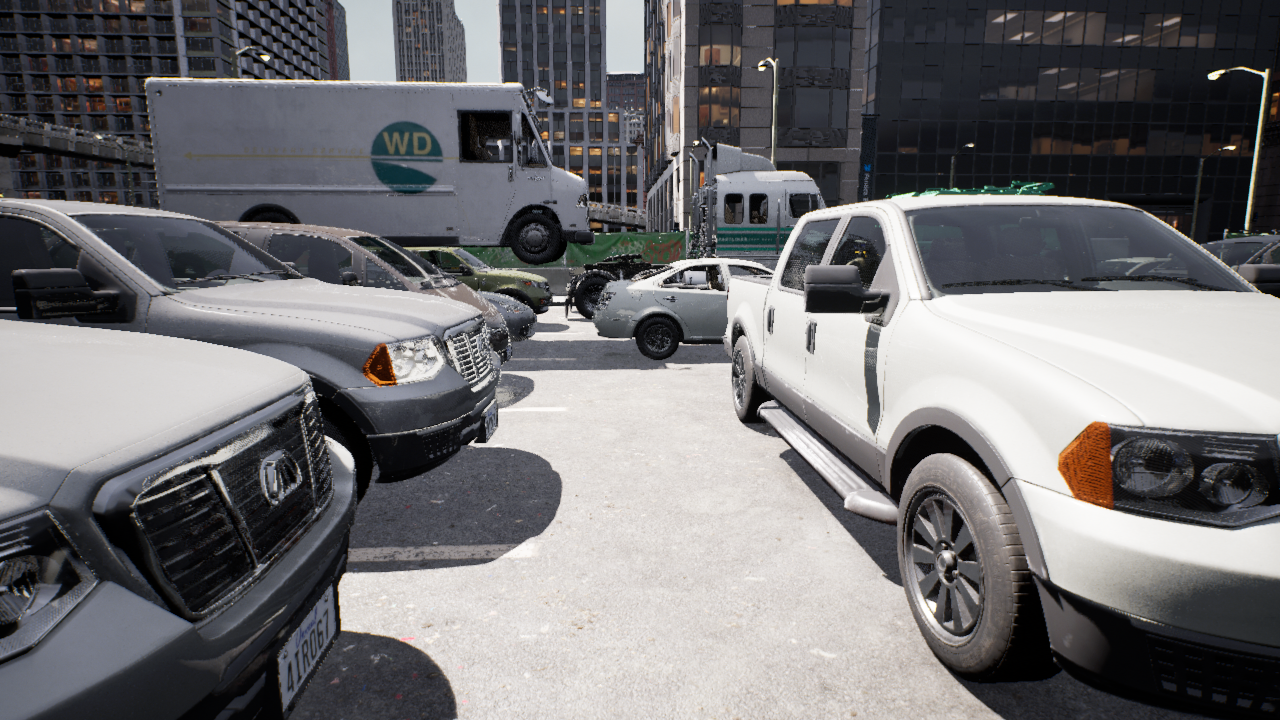
Venue: arterial
Lighting: clear day
Vehicle rig: pickup